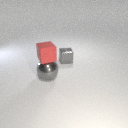
small gray metal cube behind large gray metal sphere